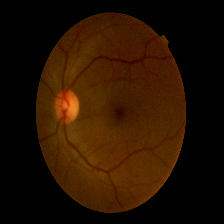
Diabetic retinopathy grade: Mild